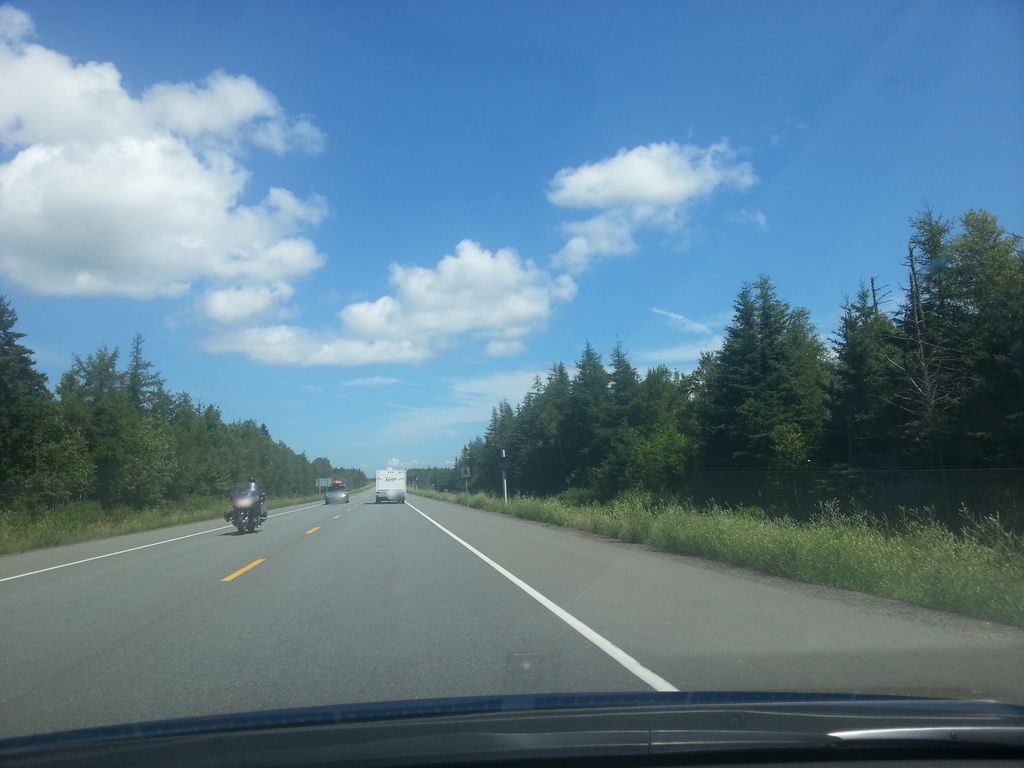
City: charlottetown